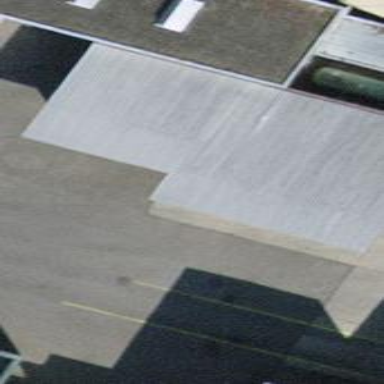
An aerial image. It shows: Industrial building.